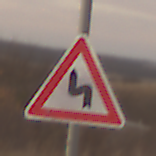
Verkehrszeichen: DoppelkurveZunaechstLinks
Umgebung: Outdoor, Nature
Tageszeit: SunriseSunset
Wetter: PartlyCloudy
Licht: Natural
Jahreszeit: NotSpecified
Kontrast: LowContrast